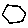
Label: hexagon